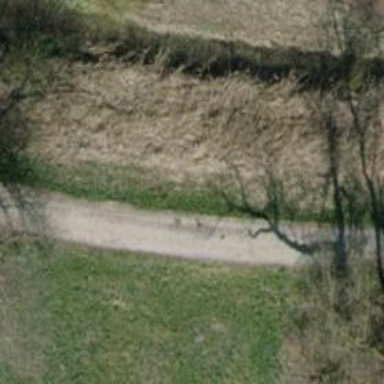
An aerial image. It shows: Track with compacted grade 2 surface.